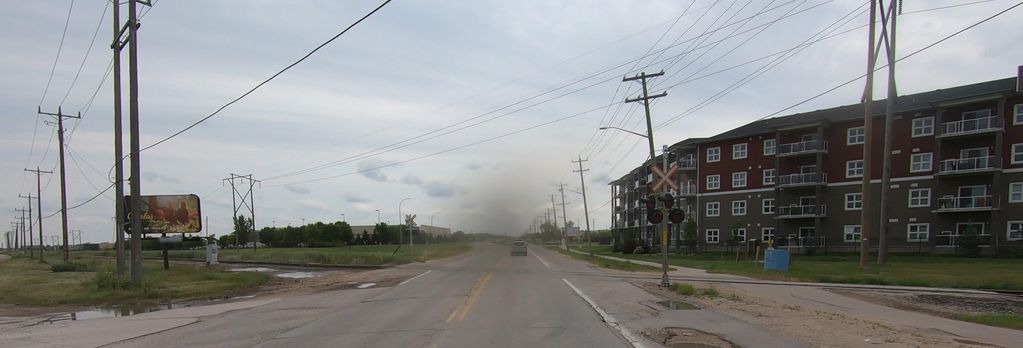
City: winnipeg